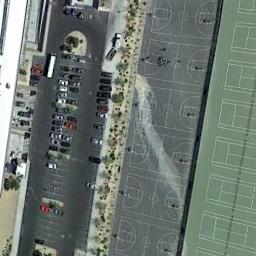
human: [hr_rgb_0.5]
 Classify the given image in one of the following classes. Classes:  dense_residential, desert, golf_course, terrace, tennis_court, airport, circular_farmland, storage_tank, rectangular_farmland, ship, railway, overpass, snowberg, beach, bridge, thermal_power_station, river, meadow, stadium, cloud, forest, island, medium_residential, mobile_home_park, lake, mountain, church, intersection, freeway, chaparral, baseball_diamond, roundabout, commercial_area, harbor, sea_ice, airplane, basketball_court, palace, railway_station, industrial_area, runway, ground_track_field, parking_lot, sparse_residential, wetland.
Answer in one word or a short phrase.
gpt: basketball_court